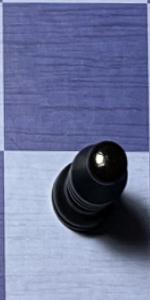
Label: Bishop_Black